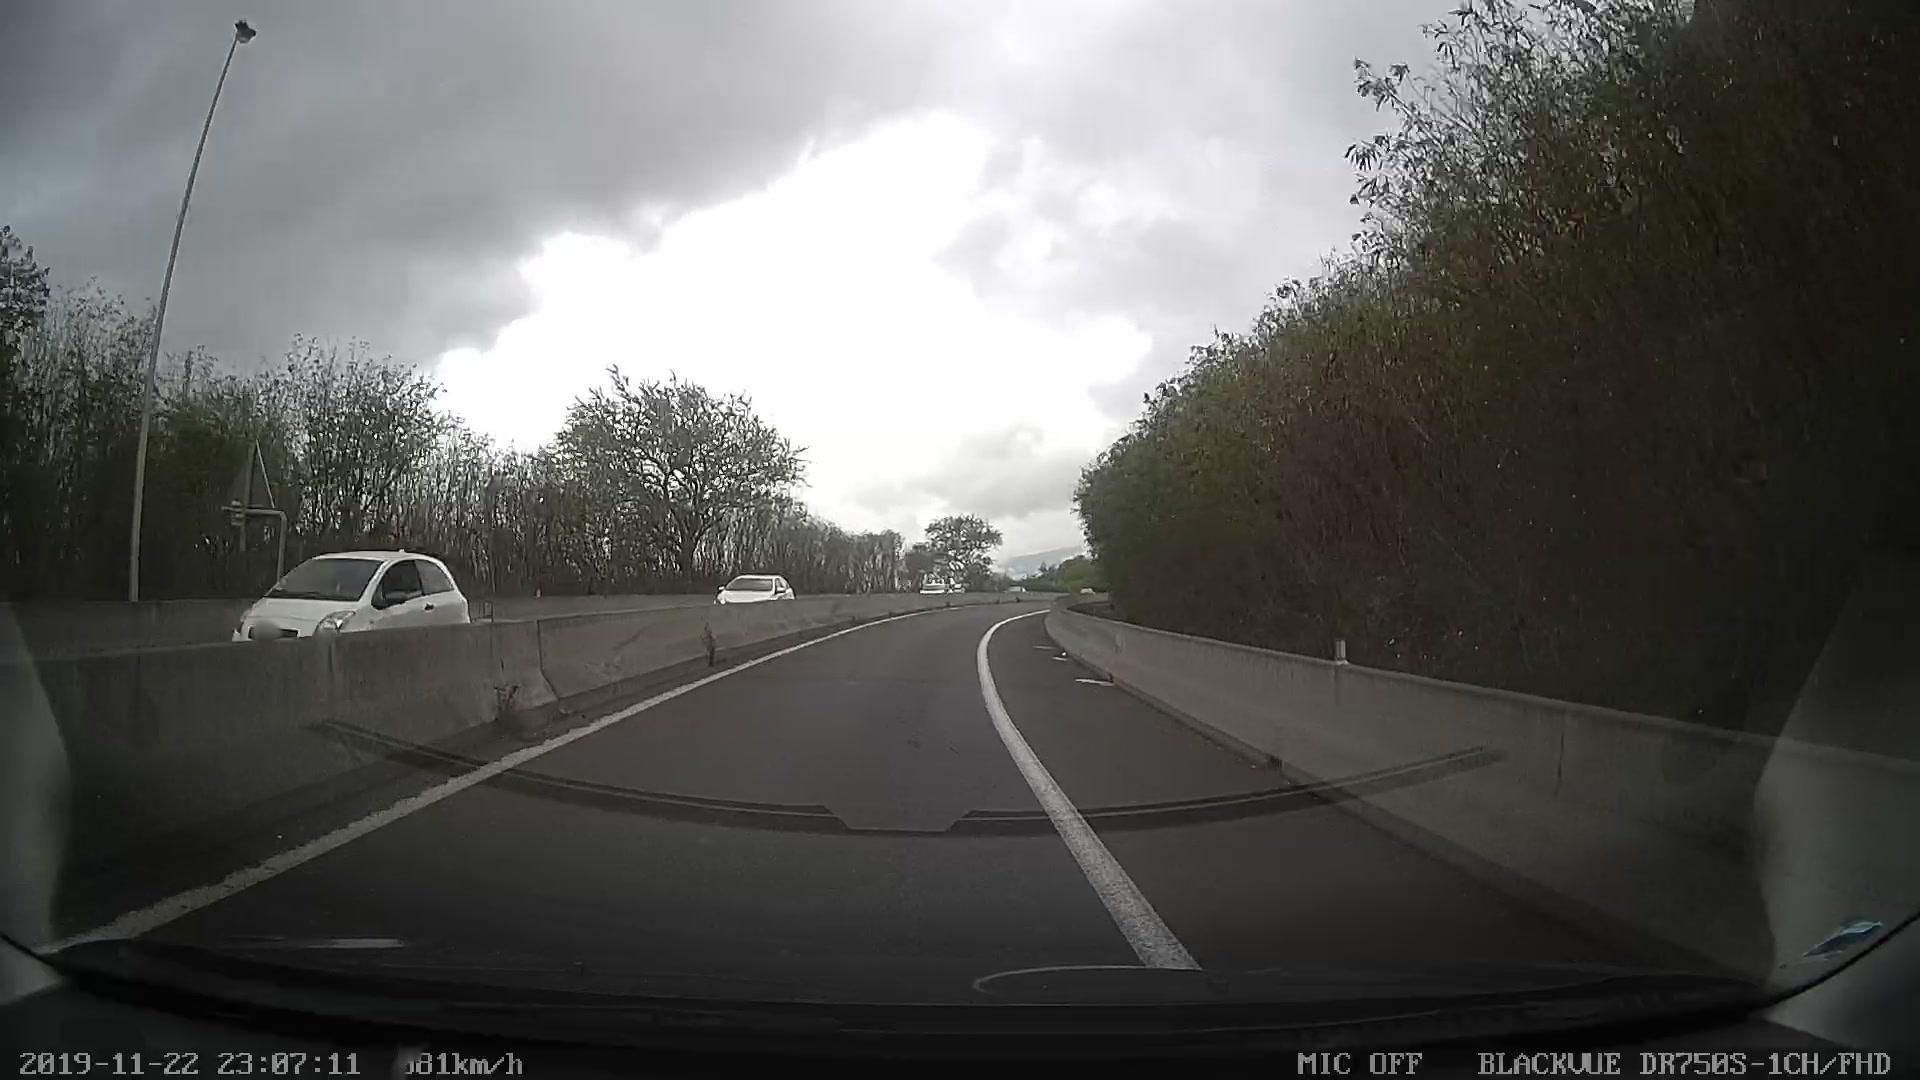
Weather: cloudy
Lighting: day
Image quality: good
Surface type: driving surface
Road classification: trunk
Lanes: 2, 1
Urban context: suburban or peri-urban
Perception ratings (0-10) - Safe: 1.11, Lively: 1.89, Beautiful: 5.7, Boring: 6.2, Depressing: 4.2, Wealthy: 2.72